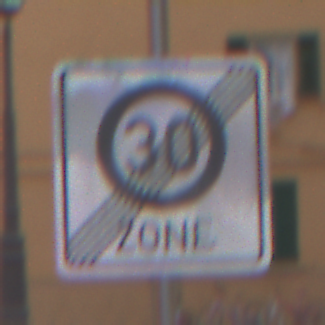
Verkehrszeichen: EndeZone30
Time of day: Midday
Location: Outdoor (Urban)
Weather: Overcast
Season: NotSpecified
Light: Natural